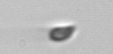
Label: Cryptophyta